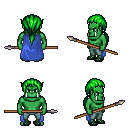
a pixel art fantasy rpg character, male body template, orc, green skin, blue cape, teal pants, green ponytail hairstyle, ghillies, spear, four views (front, back, left, right), 2x2 character sprite sheet, small pixel art, hard edges, no anti-aliasing